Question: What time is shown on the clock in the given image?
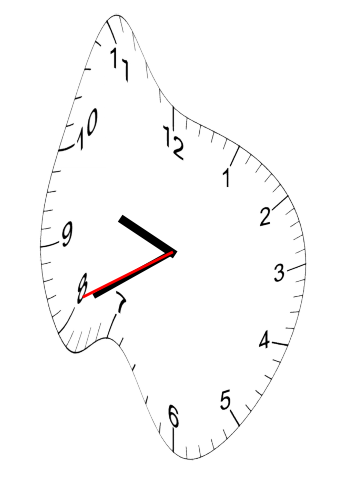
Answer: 09:40:41